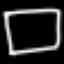
Label: square